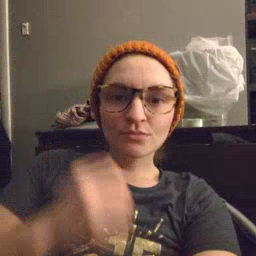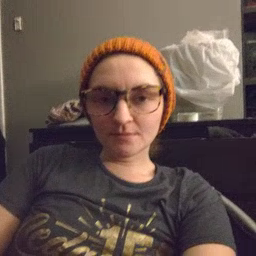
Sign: home